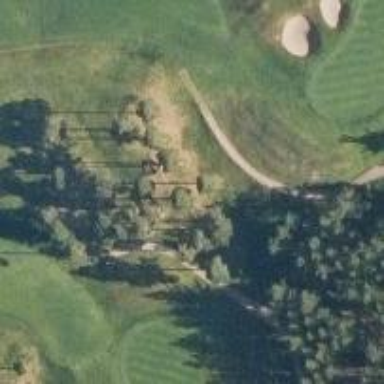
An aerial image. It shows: Path used for both walking and golf.